Field crop: maize
Growth stage: 2
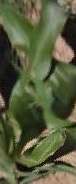
Species: maize